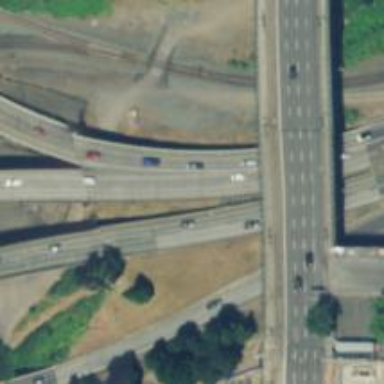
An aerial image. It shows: Connector bridge on motorway link.